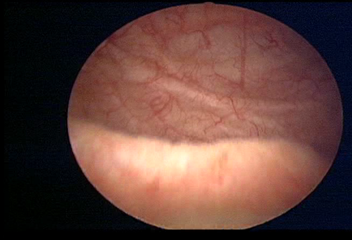
Modality: WLC
Class: Normal mucosa
Bladder cancer association: No